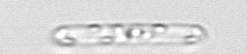
Label: Dactyliosolen_fragilissimus